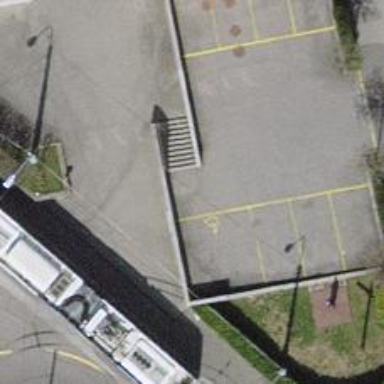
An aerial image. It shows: Footway with concrete surface.